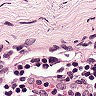
Metastatic tissue present: no